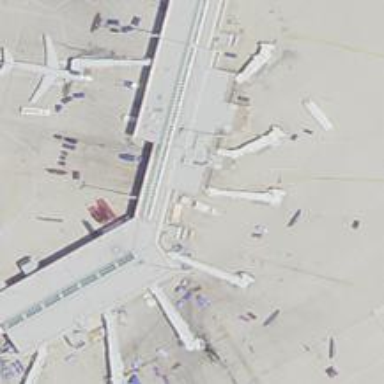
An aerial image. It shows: Airport gate.